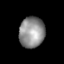
Tissue: lung
Cell type: Epithelial cells
Senescence score: 0.2197
Nuclear area (px): 768
Mean DAPI intensity: 141.868